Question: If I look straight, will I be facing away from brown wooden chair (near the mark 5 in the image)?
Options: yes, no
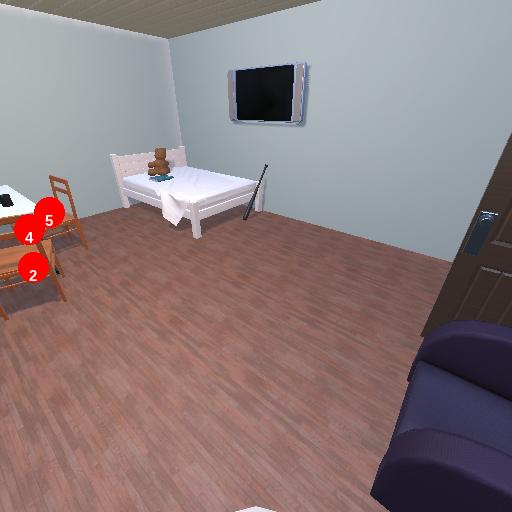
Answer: yes